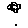
Label: flower